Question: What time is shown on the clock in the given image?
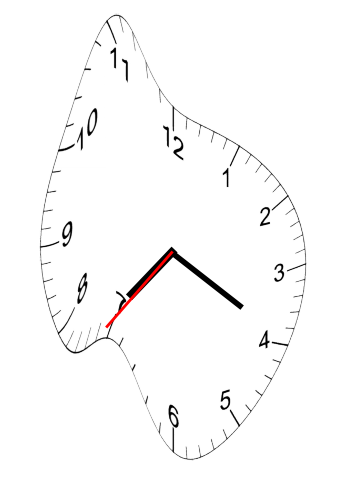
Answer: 07:19:36